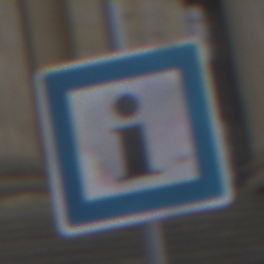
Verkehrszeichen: Informationsstelle
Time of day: Midday
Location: Outdoor (Urban)
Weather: Overcast
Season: NotSpecified
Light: Natural